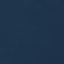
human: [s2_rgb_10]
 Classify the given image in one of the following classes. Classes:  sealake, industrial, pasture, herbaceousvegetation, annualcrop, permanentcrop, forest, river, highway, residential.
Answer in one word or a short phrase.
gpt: SeaLake